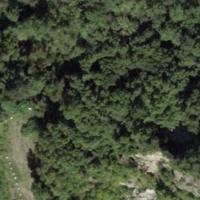
EUNIS habitat code: 44
Species observed at this site:
Polygonia c-album